Question: I used the default template provided by Apple with Core Data (managedObjectContext is in AppDelegate). At first I was including appdelegate.h in every classes I needed to use managedObjectContext, but I saw this was not the correct way to do it. Apple says it's better to only pass the context to other classes that need it and so on, so I ended up doing it that way. Thing is, it looks a bit "hackerish" the way I did it, and I'm wondering if there's a better option or my solution is correct.
My app is currently setup like that (here's a SS of my storyboard):

So my root window is a UITabBarController, and each tab is a UINavigationController that points to multiple UITableViewController/UIViewController.
Here is what I have in my Appdelegate to pass the managedObjectContext instance to 2 tabs:
'''
- (BOOL)application:(UIApplication *)application didFinishLaunchingWithOptions:(NSDictionary *)launchOptions
{
UITabBarController *rootViewController;
UINavigationController *navigationController;
ItemsTableViewController *itemsTableViewController;
// Get the root window (UITabBarController)
rootViewController = (UITabBarController *)self.window.rootViewController;
// Get the second item of the UITabBarController
navigationController = [[rootViewController viewControllers] objectAtIndex:1];
// Get the first item of the UINavigationController (ItemsTableViewController)
itemsTableViewController = [[navigationController viewControllers] objectAtIndex:0];
itemsTableViewController.managedObjectContext = self.managedObjectContext;
// Get the third item of the UITabBarController (again ItemsTableViewController)
navigationController = [[rootViewController viewControllers] objectAtIndex:2];
// Get the first item of the UINavigationController (ItemsTableViewController)
itemsTableViewController = [[navigationController viewControllers] objectAtIndex:0];
itemsTableViewController.managedObjectContext = self.managedObjectContext;
return YES;
}
'''
Everything works well, but having to call multiple times objectAtIndex to get to the right ViewController looks meh...
Anyone as a better solution?
Thanks!
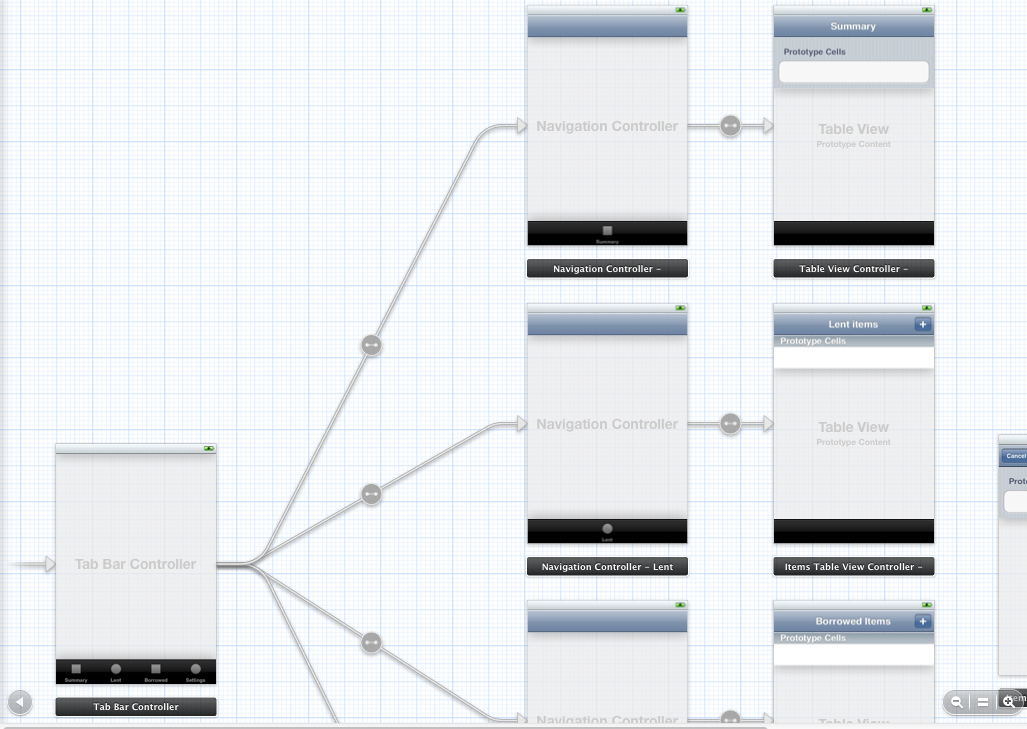
Answer: You should look at using the 'prepareForSegue:' method to pass your managedObjectContext to the other controllers.
Alternatively, you can subclass the tab bar controller and add the managed object context as a property, which you can then access from anywhere within your app provided the tab bar controller is also there.
Finally, if you are only ever going to use one context (i.e. no multi threads) you can always setup a 'CoreDataHelper' class with a class method that returns your default context whenever you ask for it. To avoid importing the helper in every single class just add the helper to your precompiled header file (.pch) and let it also import the '<CoreData/CoreData.h>' framework.
If you want to see an example of how this is done, checkout MagicalRecord on github <URL>
[EDIT]
Here's an example of how you would pass the context using the 'prepareForSegue' method. Remember that this method is called when a segue is about to initiate and it gives you the opportunity to setup the view controller that is about to be pushed. This is where you could pass delegate references and assign values to other variables in your destination view controller:
'''
- (void)prepareForSegue:(UIStoryboardSegue *)segue sender:(id)sender
{
NSString *segueIdentifier = [segue identifier];
if ([segueIdentifier isEqualToString:@"YourSegueIdentifier"]) // This can be defined via Interface Builder
{
MyCustomViewController *vc = [segue destinationViewController];
vc.managedObjectContext = self.managedObjectContext;
}
}
'''